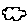
Label: cloud